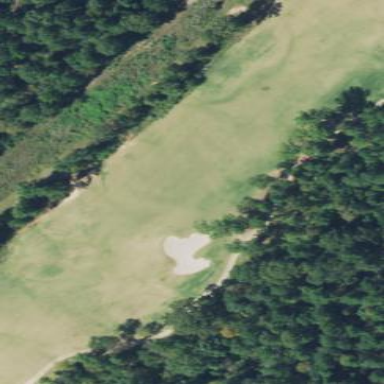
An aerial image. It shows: Scenic golf fairway.